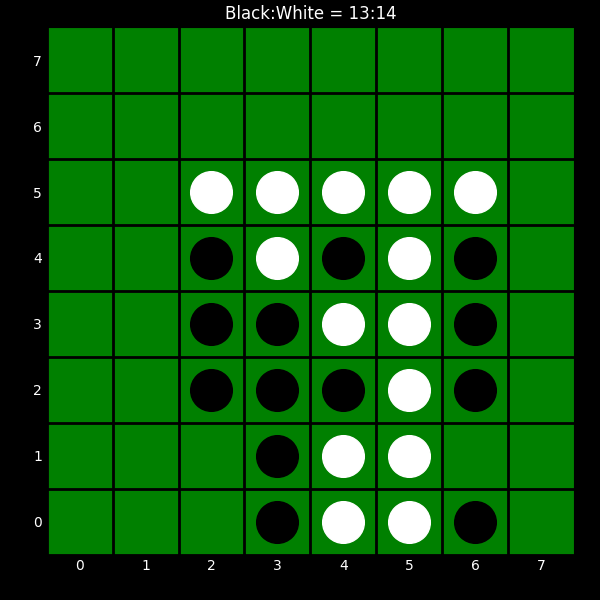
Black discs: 13
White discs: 14